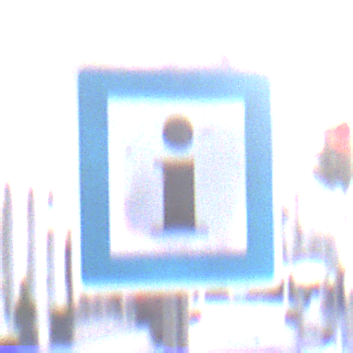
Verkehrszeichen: Informationsstelle
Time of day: SunriseSunset
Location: Outdoor (Urban)
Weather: PartlyCloudy
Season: NotSpecified
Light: Natural